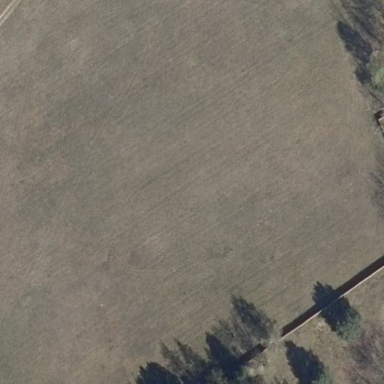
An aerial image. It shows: Area covered with grass.